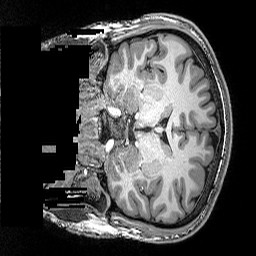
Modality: T1w
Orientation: coronal
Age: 27
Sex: male